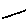
Label: line